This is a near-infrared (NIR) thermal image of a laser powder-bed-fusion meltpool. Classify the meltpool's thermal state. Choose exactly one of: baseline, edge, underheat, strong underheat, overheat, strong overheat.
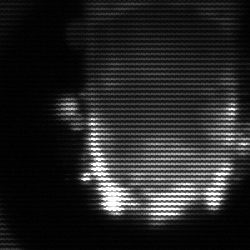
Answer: baseline